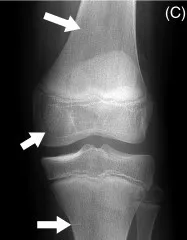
Anteroposterior . Thirty-one months. After knee injury and operation. Arrows indicate mature metaphyseal arrest lines in the femur, tibia and fibula. The anteroposterior view at thirty-one months after injury (C) shows the transverse metaphyseal tibial and femoral arrest lines to be far less marked (arrowed), and to have migrated away in parallel to the physes. The middle arrow indicates the marked intra-epiphyseal femoral growth silhouette.
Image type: radiology (x_ray)